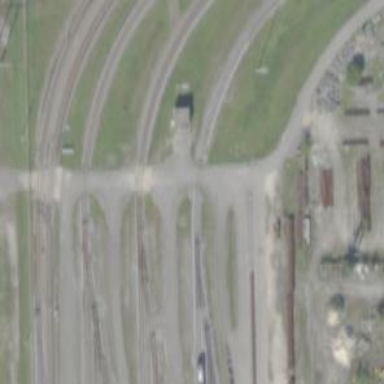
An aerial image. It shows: Level crossing along the railway.